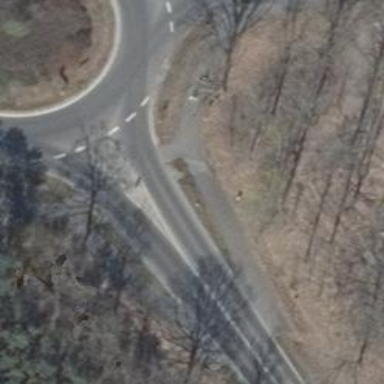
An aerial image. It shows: Secondary road with asphalt surface. There are separate sidewalks on both sides.